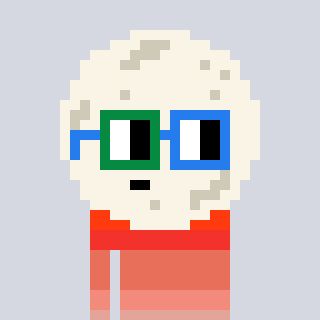
a pixel art character with square green and blue glasses, a moon-shaped head and a teal-colored body on a cool background